Interaction volume radius: 10 \u00c5
Interaction volume height: 10 \u00c5
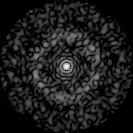
Disorder parameter: 0.8139